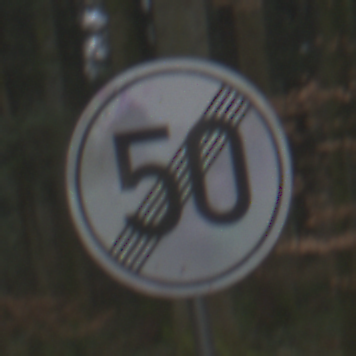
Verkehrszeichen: EndeGeschwindigkeit50
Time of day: Midday
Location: Outdoor (Nature)
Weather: Overcast
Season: NotSpecified
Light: Natural